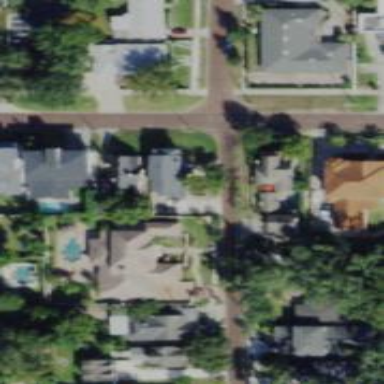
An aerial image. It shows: Residential road with sidewalk on the left.